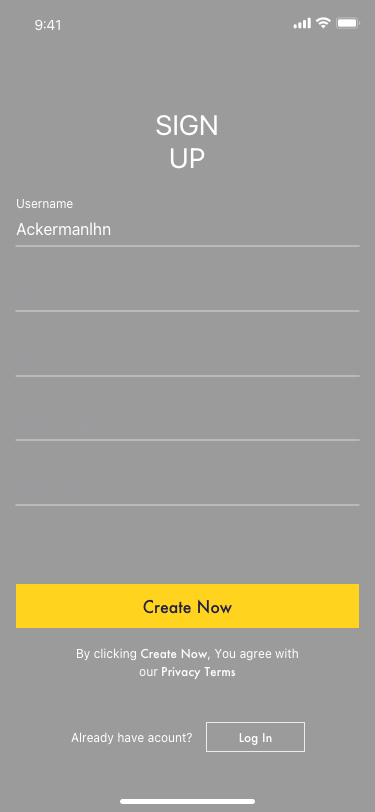
Text in this UI design:
By clicking Create Now, You agree with our Privacy Terms
Email
Username
Ackermanlhn
9:41
Sign up
Create Now
Phone
Date of birth
Password
Already have acount?
Log In